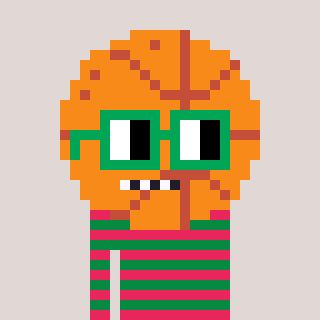
a pixel art character with square green glasses, a basketball-shaped head and a green-colored body on a warm background